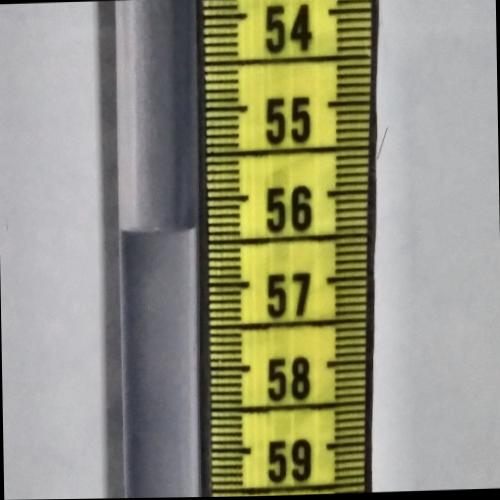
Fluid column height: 56.3 cm